Field crop: maize
Growth stage: 2
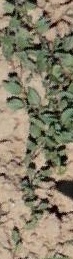
Species: convolvulus